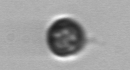
Label: Dinophyceae